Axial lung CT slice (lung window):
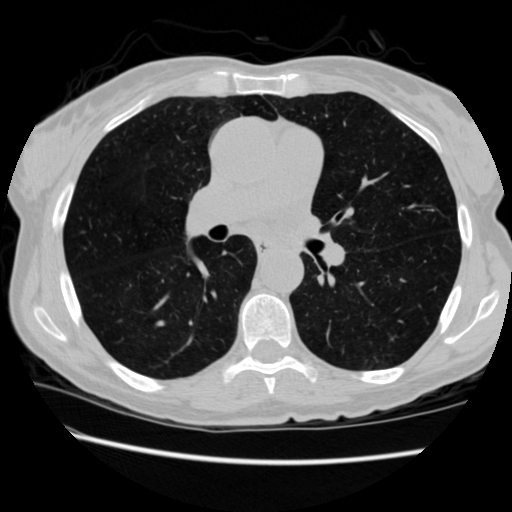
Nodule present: no